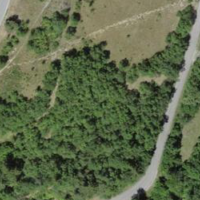
EUNIS habitat code: 52
Species observed at this site:
Euphorbia cyparissias
Saponaria ocymoides
Prunus spinosa